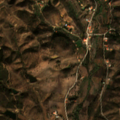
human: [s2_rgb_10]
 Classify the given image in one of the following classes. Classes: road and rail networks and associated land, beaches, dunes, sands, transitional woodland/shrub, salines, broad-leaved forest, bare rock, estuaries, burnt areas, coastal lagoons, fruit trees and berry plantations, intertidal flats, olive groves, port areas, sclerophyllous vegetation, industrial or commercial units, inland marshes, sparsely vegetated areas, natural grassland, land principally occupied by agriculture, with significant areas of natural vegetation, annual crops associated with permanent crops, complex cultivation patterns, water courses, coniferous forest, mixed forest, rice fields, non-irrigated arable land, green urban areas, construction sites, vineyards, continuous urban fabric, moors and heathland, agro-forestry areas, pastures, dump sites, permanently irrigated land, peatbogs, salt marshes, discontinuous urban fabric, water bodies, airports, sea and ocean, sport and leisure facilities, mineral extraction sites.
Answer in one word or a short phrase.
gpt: complex cultivation patterns, land principally occupied by agriculture, with significant areas of natural vegetation, sclerophyllous vegetation, transitional woodland/shrub